Question: I have an input schema that contains a list of phone numbers with a phone number type which looks as follows:
'''
<phoneNumbers>
<phoneNumber type="work">...</phoneNumber>
<phoneNumber type="home">...</phoneNumber>
</phoneNumbers>
'''
I only want to map a specific type of number, let's say 'work'. If a 'work' type phone number isn't available I need to fill in a default value.
This is what I start with:

The problem I run into is that I can't get the default value to appear in the output if there is no 'work' phone number present.
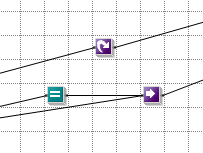
Answer: You can use an inline XSLT Scripting Functiod.
Suppose the source and destination structures look like this:

Inline XSLT would be something like this:
'''
<workNumber xmlns:p="http://PhoneNumberMap.SourceSchema">
<xsl:variable name="var:v1" select="/p:Root/phoneNumbers/phoneNumber[@type='work']" />
<xsl:choose>
<xsl:when test="$var:v1!=''">
<xsl:value-of select="$var:v1" />
</xsl:when>
<xsl:otherwise>
<xsl:value-of select="'some default'" />
</xsl:otherwise>
</xsl:choose>
</workNumber>
'''